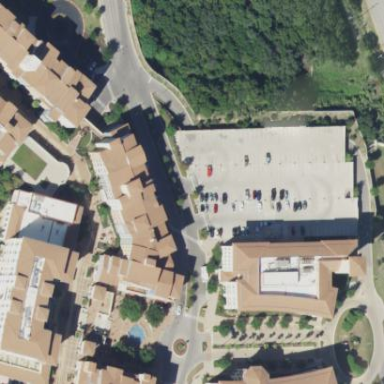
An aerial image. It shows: Multi-storey parking building.